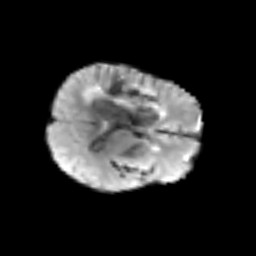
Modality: T2w
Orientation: axial
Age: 54
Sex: male
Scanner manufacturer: siemens
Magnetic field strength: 3 T
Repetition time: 3.2 s
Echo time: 0.081 s